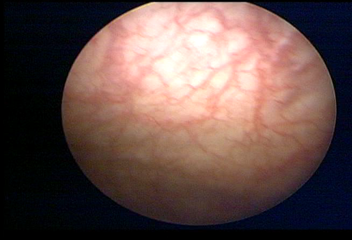
Modality: WLC
Class: Normal mucosa
Bladder cancer association: No